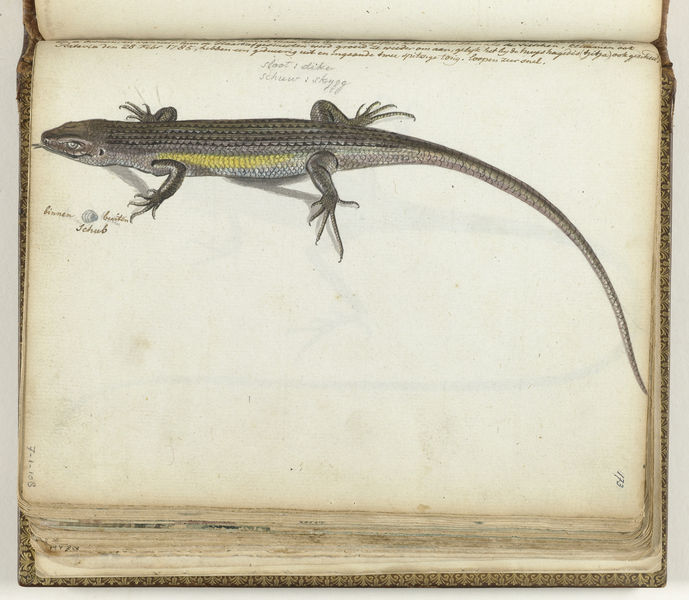
Titel: Land- en waterhagedis
Künstler: Jan Brandes
Standort: Amsterdam
Institution: Rijksmuseum
Schlagwörter: buch, seite, echse, eidechse